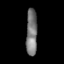
Tissue: prostate
Cell type: Epithelial cells
Senescence score: 0.301
Nuclear area (px): 504
Mean DAPI intensity: 122.313